Question: I am trying to find all using statements that are in cs files that contain a reference to a class in the file following it.
For example, I want to match 'using Example.Foo;' if 'BaseClass<SomeClass>' is found anywhere in the file following it.
Like such:

I've tried '(using Example.Foo;)(?=[.\s
]*BaseClass\<SomeClass\>[.\s
]*)' but no joy...
For clarity, this is for the VS 2012 IDE Find and Replace dialog.
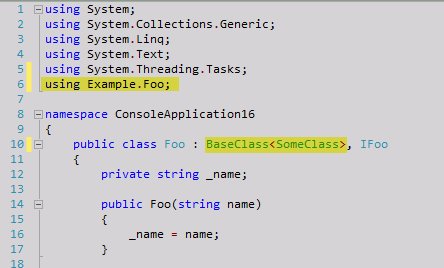
Answer: I figured it out myself.
'''
(?s)using Example\.Foo;(?=(.*|\s
)BaseClass\<SomeClass\>(.*|\s
))
'''
This does the trick!
Thanks for the '(?s)' hint, that was required! +1 for that...